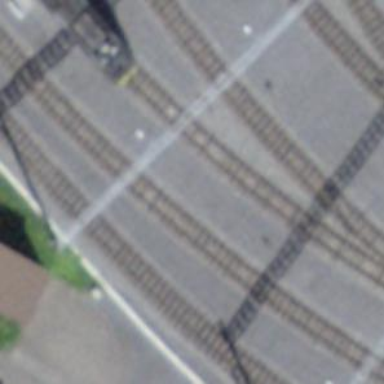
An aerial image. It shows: Narrow-gauge railway service yard with 1 track. The railway is electrified with contact line.